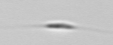
Label: Cylindrotheca_morphotype1